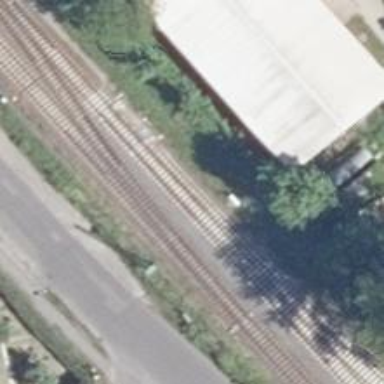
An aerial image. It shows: Railway switch with the turnout on the left side.